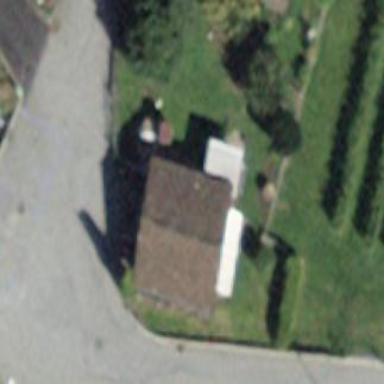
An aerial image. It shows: Shed.